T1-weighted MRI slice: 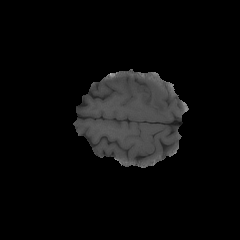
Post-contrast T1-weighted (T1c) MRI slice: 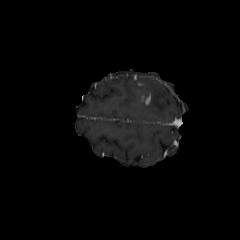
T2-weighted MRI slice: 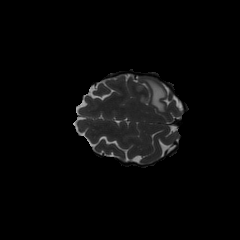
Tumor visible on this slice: yes